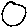
Label: circle